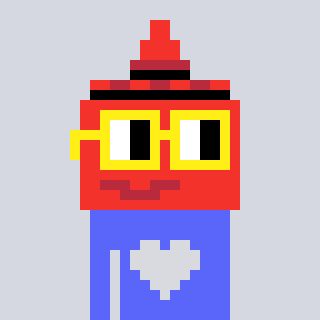
a pixel art character with square yellow glasses, a ketchup-shaped head and a purple-colored body on a cool background